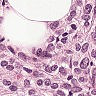
Metastatic tissue present: yes